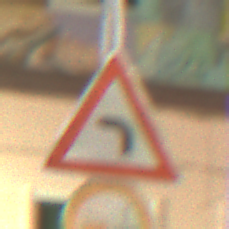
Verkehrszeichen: KurveLinks
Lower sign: VerbotUeberholenEinspurigeFahrzeuge
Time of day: Night
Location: Outdoor (Urban)
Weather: PartlyCloudy
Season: NotSpecified
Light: Artificial